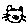
Label: cat